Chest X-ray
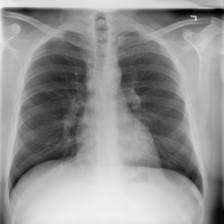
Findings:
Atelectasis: negative
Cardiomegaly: negative
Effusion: negative
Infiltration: negative
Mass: negative
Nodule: negative
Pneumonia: negative
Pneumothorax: negative
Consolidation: negative
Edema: negative
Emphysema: negative
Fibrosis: negative
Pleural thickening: negative
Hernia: negative